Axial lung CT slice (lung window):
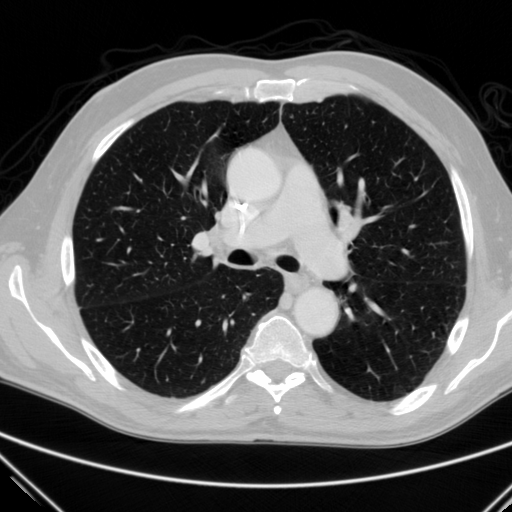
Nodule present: no